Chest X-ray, AP view. Patient: 53 years old, sex F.
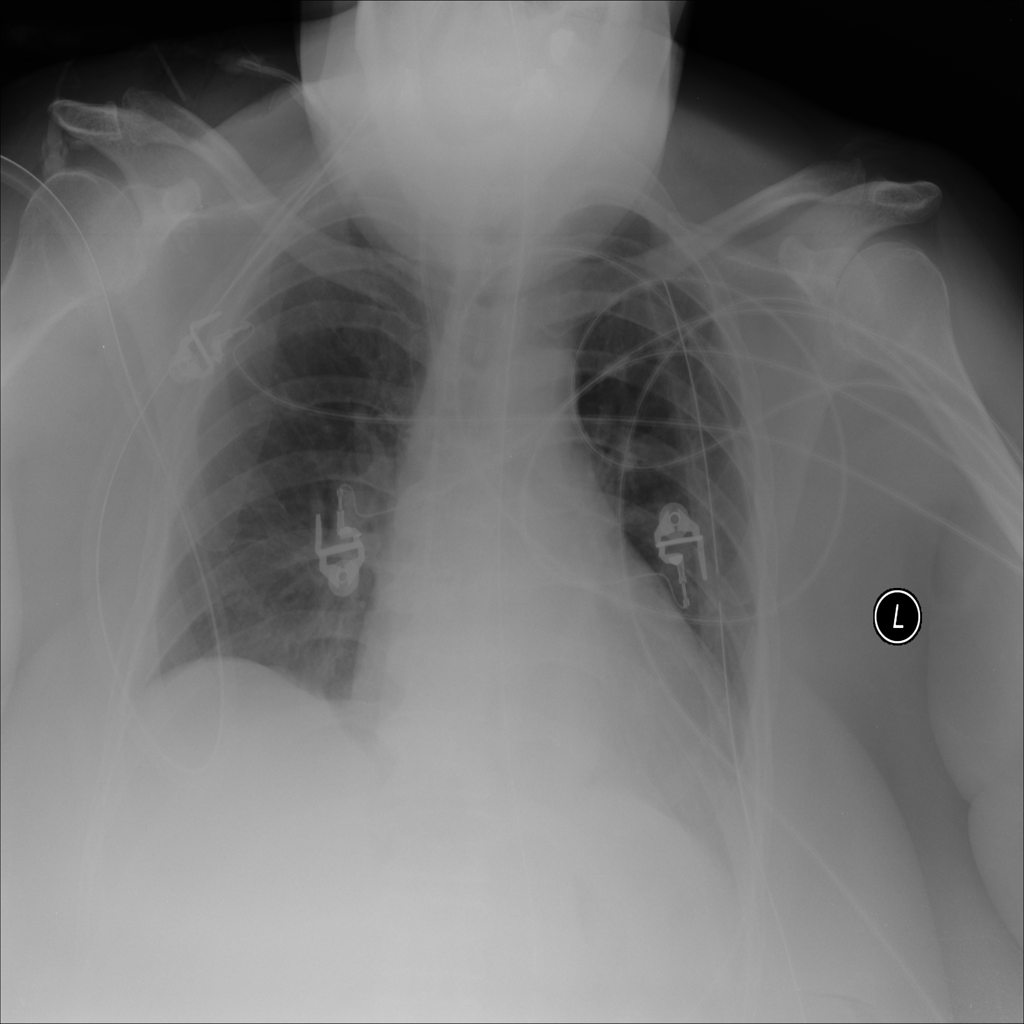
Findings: No Finding